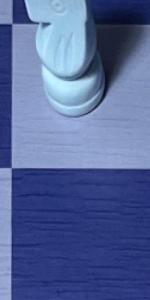
Label: Empty